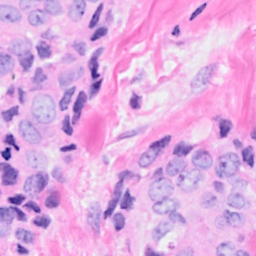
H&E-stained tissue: Breast